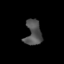
Tissue: lung
Cell type: Others
Senescence score: 0.1686
Nuclear area (px): 396
Mean DAPI intensity: 82.556